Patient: sex M, age 55
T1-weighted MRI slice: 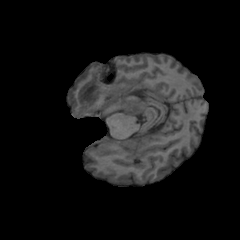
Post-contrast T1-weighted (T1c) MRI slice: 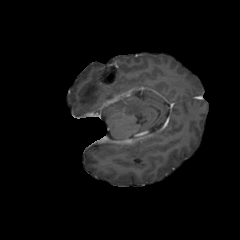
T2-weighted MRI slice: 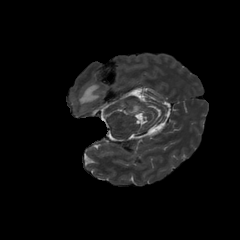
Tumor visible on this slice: yes
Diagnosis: Glioblastoma, IDH-wildtype
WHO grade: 4